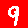
Digit: 9